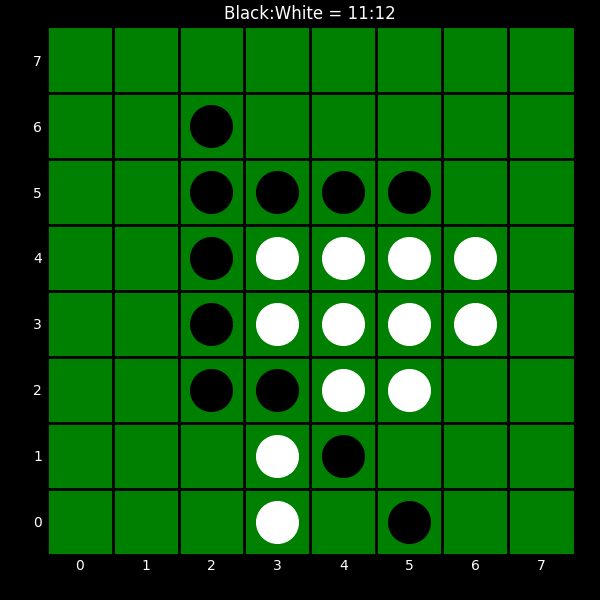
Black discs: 11
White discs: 12